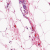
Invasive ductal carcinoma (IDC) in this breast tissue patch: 0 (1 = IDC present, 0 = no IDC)